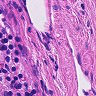
Metastatic tissue present: no